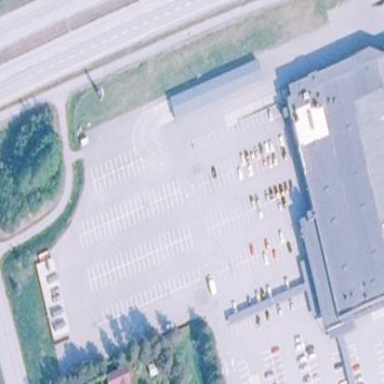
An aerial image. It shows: Parking area.